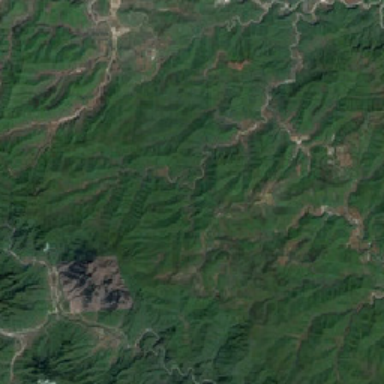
In the narrow area along the road the mountain is brown and the other is green .